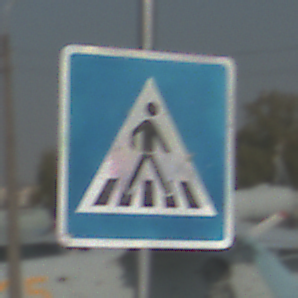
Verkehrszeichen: FussgaengerueberwegLinks
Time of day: MorningAfternoon
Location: Outdoor (Special)
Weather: Clear
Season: NotSpecified
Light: Natural